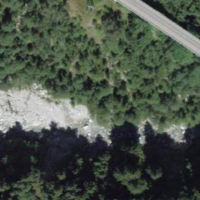
EUNIS habitat code: 44
Species observed at this site:
Anthyllis vulneraria